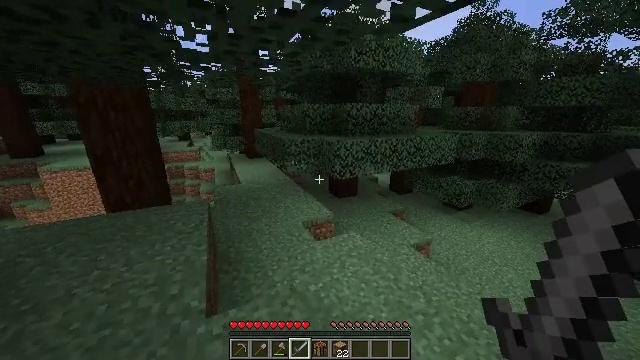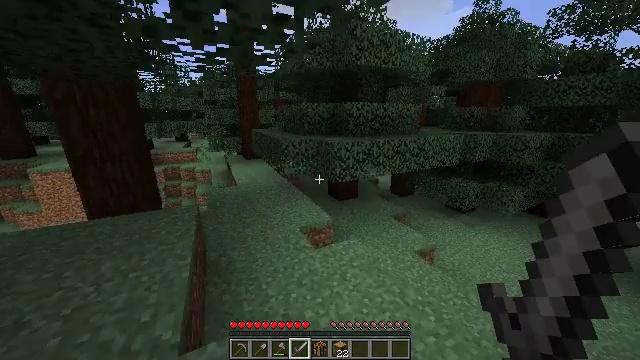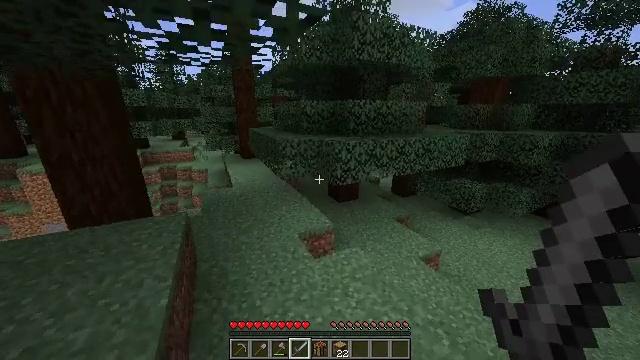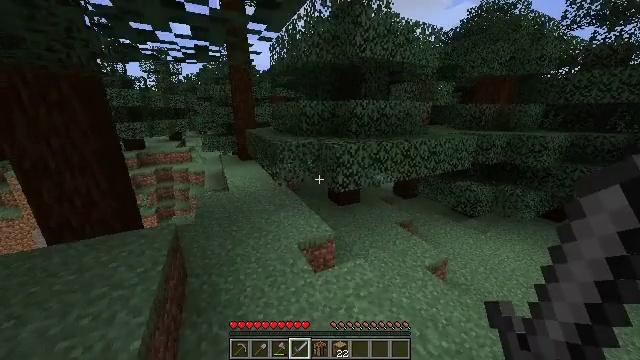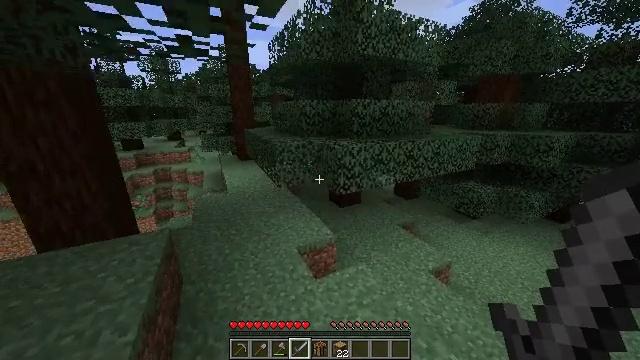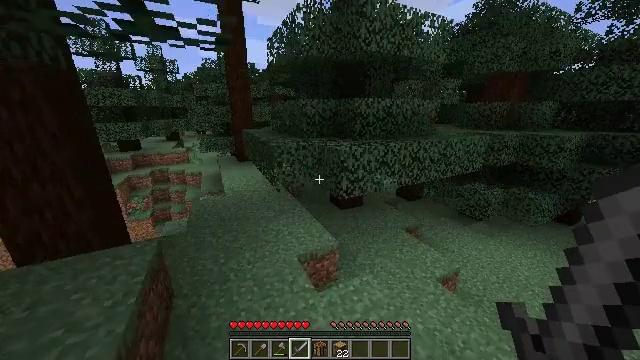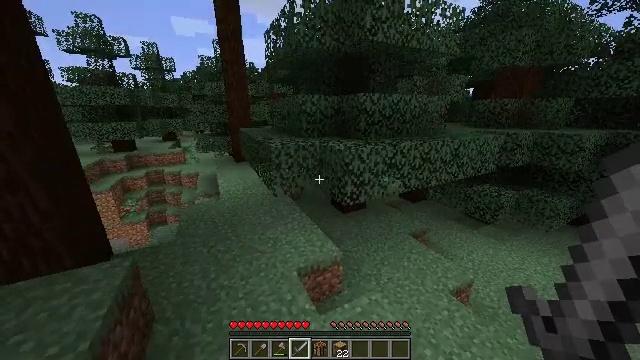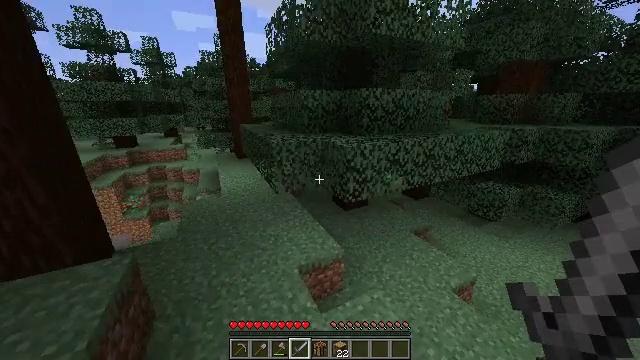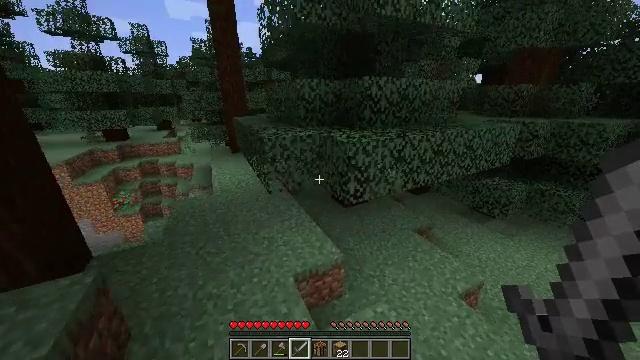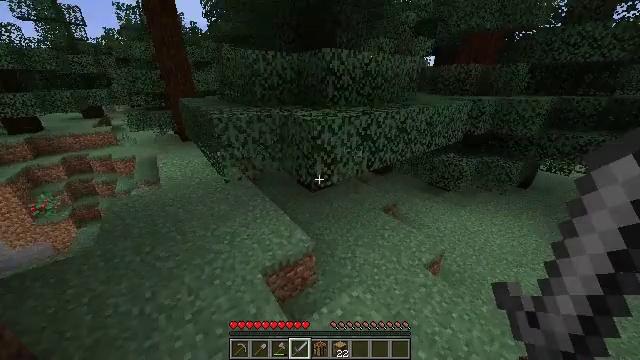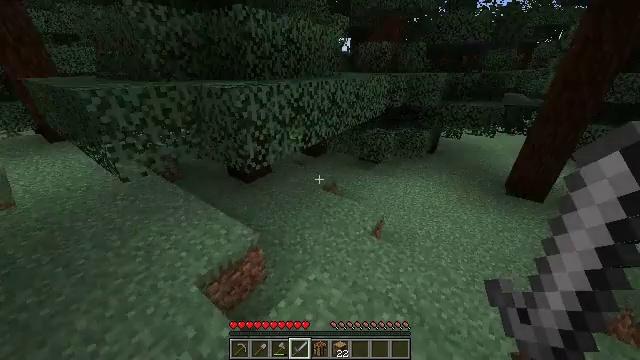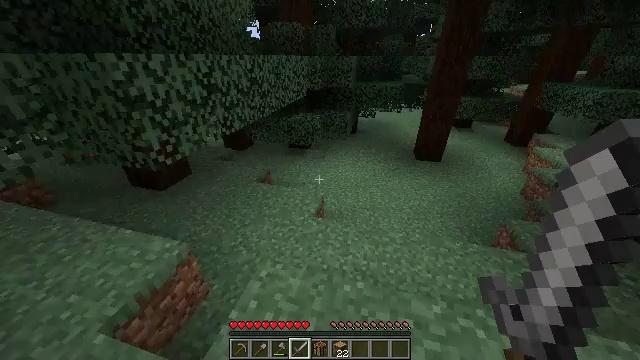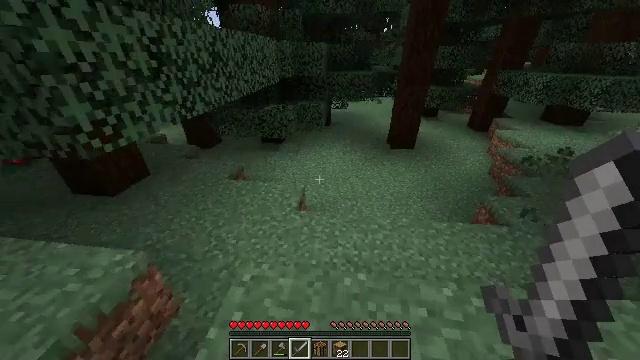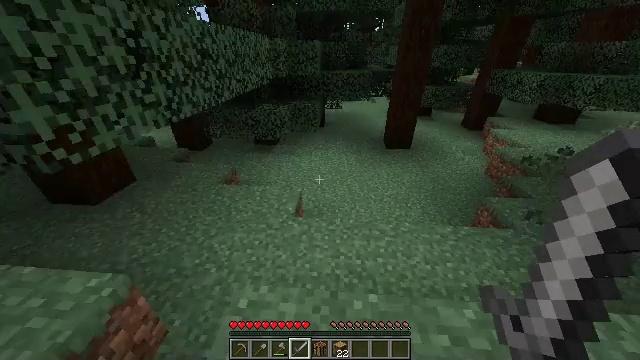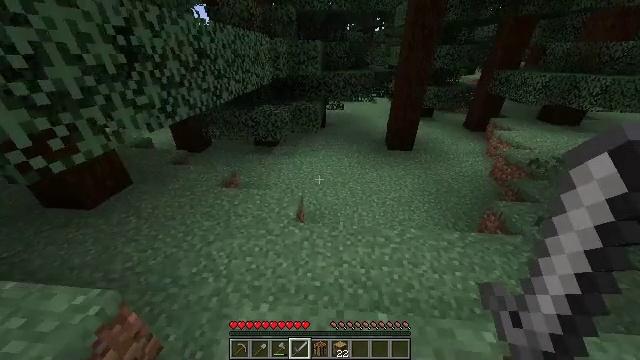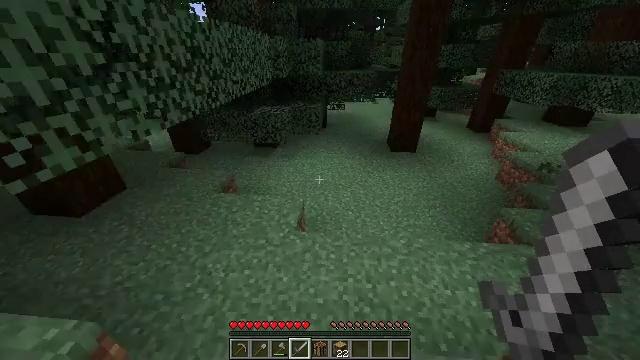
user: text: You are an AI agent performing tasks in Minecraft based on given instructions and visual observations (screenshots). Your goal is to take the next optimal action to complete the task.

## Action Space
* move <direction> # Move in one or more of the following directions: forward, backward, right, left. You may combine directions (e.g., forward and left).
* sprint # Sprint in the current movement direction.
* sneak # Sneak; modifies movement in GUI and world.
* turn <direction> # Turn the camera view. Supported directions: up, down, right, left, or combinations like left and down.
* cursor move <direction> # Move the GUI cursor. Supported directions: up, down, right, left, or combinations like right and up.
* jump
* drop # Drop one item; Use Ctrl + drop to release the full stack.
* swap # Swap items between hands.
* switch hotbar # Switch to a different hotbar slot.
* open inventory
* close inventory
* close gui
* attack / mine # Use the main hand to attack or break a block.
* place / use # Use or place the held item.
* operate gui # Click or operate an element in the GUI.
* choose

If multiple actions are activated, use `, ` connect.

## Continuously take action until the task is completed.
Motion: motion action
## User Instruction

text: Gather materials from the sweet berry bush.
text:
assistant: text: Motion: move forward, sprint
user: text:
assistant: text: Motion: move forward, sprint
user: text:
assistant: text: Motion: move forward, sprint
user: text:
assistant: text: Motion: move forward, sprint
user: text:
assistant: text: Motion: move forward, sprint
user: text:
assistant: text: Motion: move forward, sprint
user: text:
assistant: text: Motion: move forward, sprint, turn down
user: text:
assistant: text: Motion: move forward, sprint, turn down
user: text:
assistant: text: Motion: move forward, sprint, turn right and down
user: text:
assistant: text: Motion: move forward, sprint, turn right and down
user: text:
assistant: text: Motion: move forward, sprint, turn right and down
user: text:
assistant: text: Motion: move forward, sprint, turn right
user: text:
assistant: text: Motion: move forward, sprint, turn right
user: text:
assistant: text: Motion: move forward, sprint
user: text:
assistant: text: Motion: move forward, sprint
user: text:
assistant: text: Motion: move forward, sprint
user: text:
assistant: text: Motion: move forward, sprint
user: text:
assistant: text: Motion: move forward, sprint
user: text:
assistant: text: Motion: move forward, sprint, turn left and up
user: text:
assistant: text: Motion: move forward, sprint, turn left and up
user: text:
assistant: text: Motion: move forward, sprint, turn left and up
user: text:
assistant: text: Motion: move forward, sprint, turn left and up
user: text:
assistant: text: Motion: move forward, sprint, turn left and up
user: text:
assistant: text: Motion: move forward, sprint, turn left
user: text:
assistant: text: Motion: move forward, sprint
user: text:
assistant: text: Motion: move forward, sprint
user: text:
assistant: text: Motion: move forward, sprint
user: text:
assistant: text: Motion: move forward, sprint
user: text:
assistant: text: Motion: move forward, sprint, turn left
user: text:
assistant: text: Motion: move forward, sprint, turn left